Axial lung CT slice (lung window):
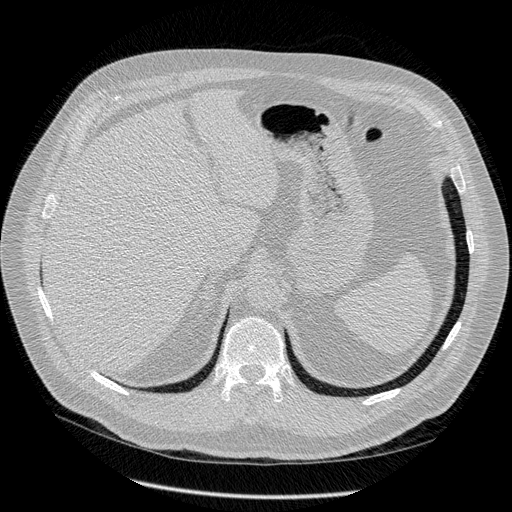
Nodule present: no